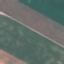
Land use / land cover: AnnualCrop